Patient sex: M
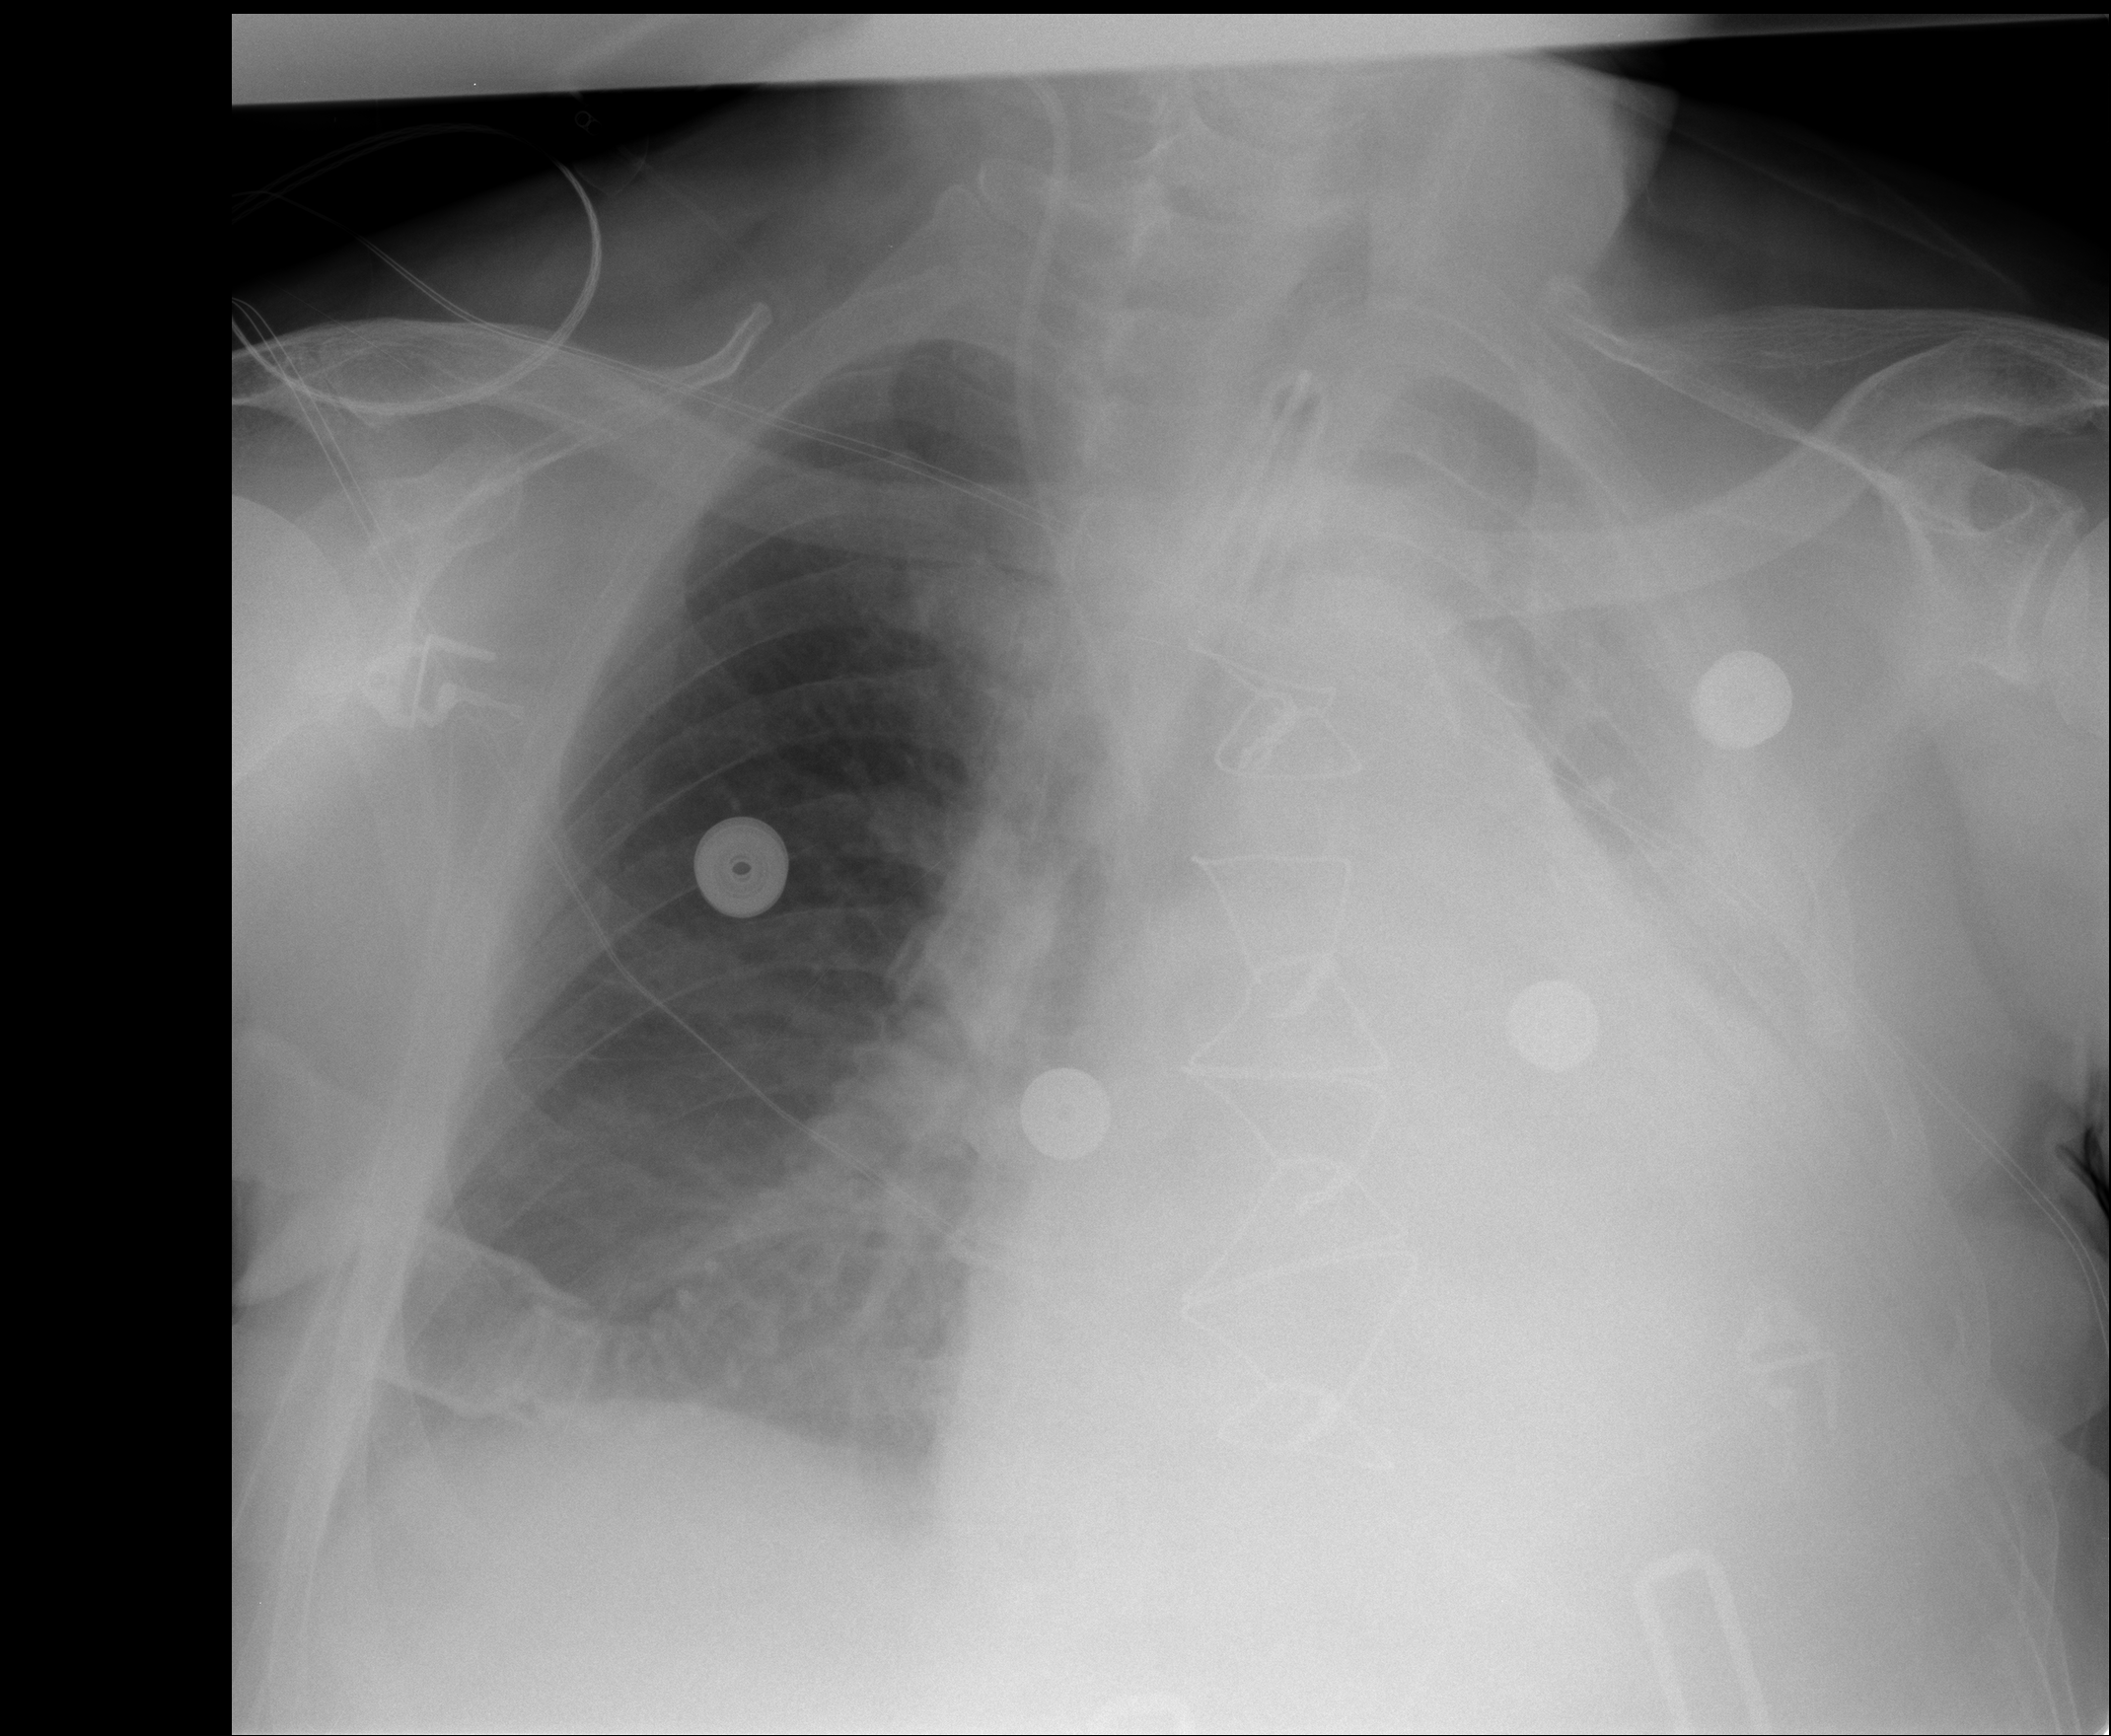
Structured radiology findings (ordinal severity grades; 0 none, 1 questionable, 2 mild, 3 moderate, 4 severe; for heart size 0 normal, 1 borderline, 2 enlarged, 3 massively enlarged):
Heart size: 2
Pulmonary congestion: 1
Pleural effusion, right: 1
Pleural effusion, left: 3
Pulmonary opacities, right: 0
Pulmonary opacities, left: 1
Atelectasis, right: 2
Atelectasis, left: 3